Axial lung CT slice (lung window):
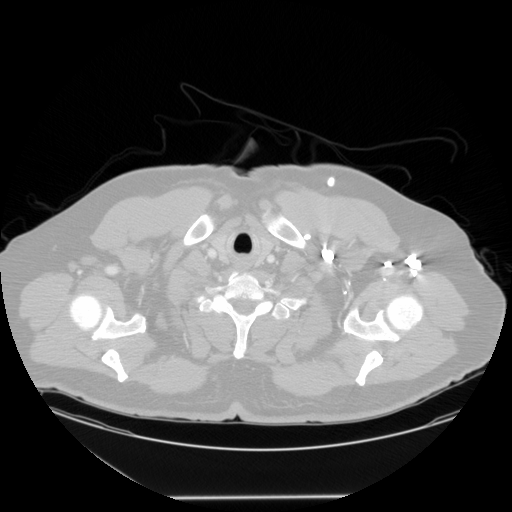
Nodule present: no